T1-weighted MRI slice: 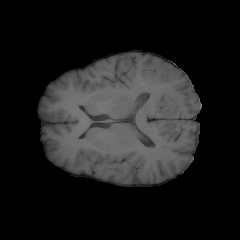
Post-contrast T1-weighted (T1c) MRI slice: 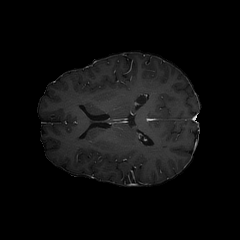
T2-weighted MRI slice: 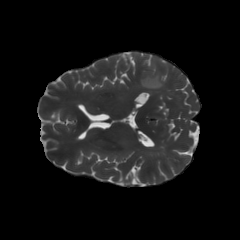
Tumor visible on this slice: yes